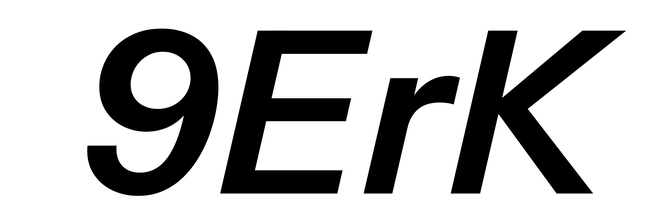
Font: InstrumentSans-Italic_SemiBold_Italic